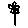
Label: flower